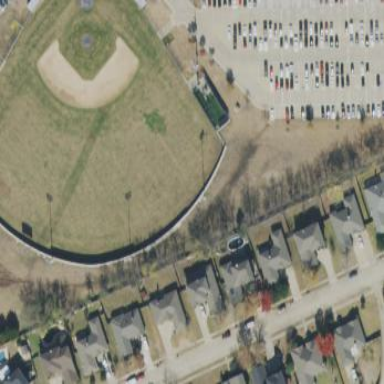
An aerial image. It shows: Baseball pitch for leisure land activities.